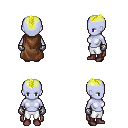
a pixel art fantasy rpg character, female body template, dark elf, purple skin, brown cape, white pants, gold short mohawk hairstyle, metal gloves, maroon shoes, four views (front, back, left, right), 2x2 character sprite sheet, small pixel art, hard edges, no anti-aliasing